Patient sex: M
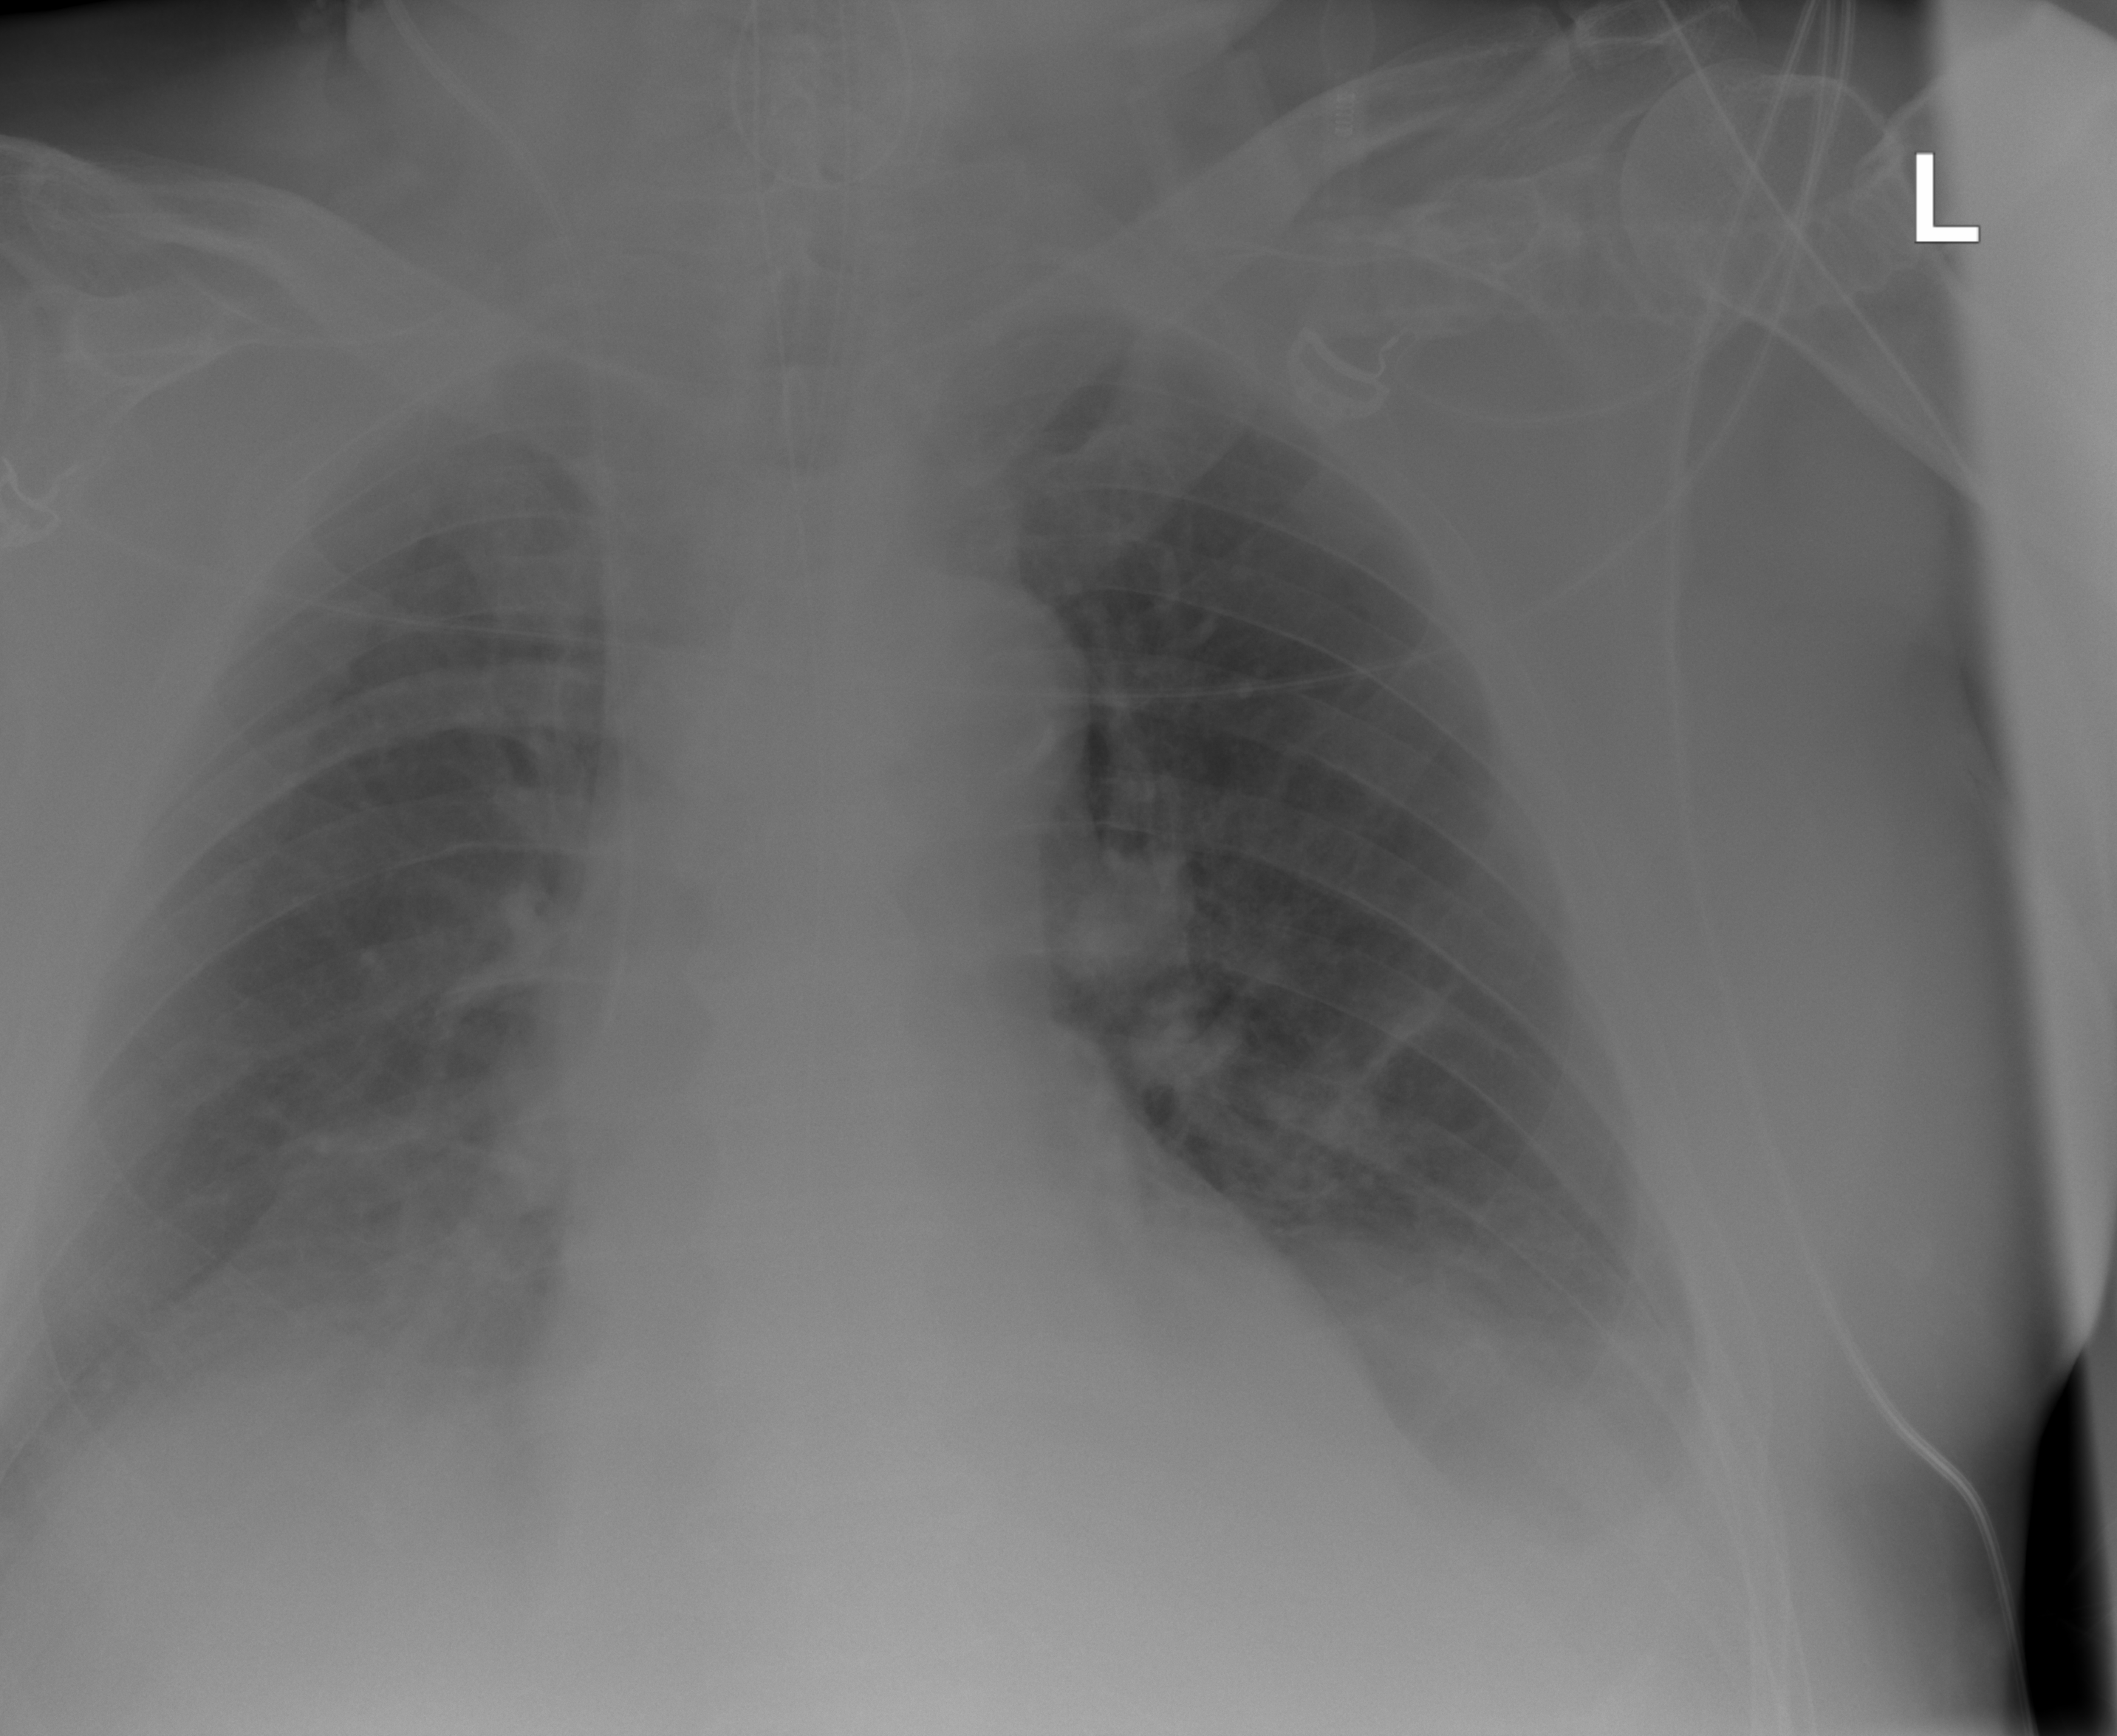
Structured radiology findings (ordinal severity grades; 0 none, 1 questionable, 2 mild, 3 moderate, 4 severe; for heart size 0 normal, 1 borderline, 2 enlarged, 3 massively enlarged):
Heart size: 1
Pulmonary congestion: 0
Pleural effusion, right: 2
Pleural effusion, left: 2
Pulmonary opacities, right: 0
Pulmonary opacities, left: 0
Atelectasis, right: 2
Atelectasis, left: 2